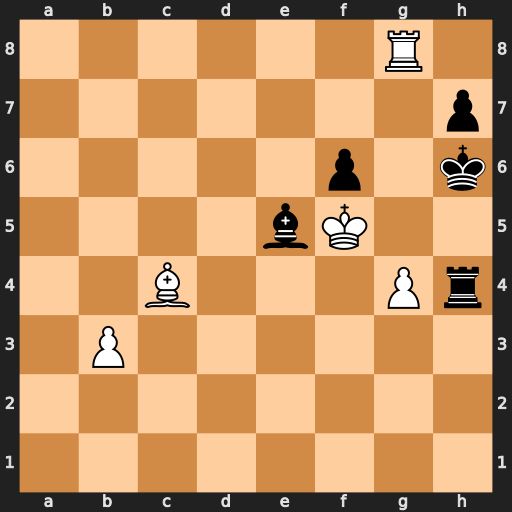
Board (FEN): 6R1/7p/5p1k/4bK2/2B3Pr/1P6/8/8
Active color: w
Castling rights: -
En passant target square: -
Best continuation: g5+ fxg5 Kxe5